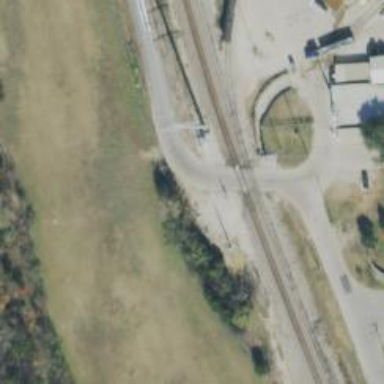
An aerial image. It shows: Railway siding with rails.